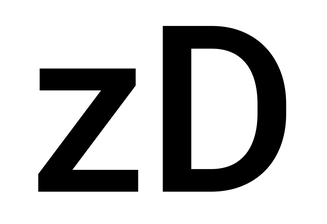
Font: Roboto_Medium